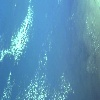
Label: water